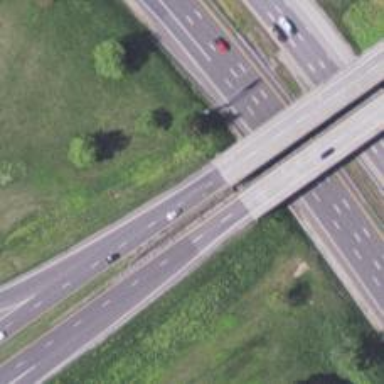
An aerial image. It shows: Motorway junction.